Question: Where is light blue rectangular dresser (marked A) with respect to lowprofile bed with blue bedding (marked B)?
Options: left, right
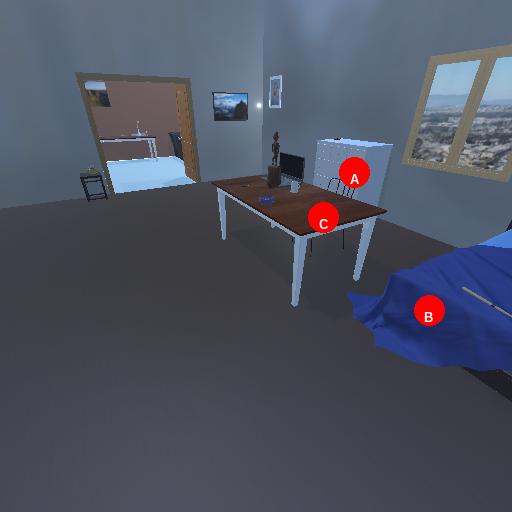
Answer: left